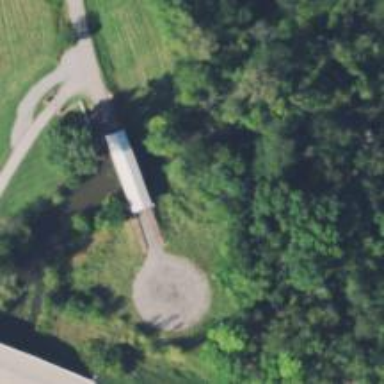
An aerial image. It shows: Covered bridge on residential road.